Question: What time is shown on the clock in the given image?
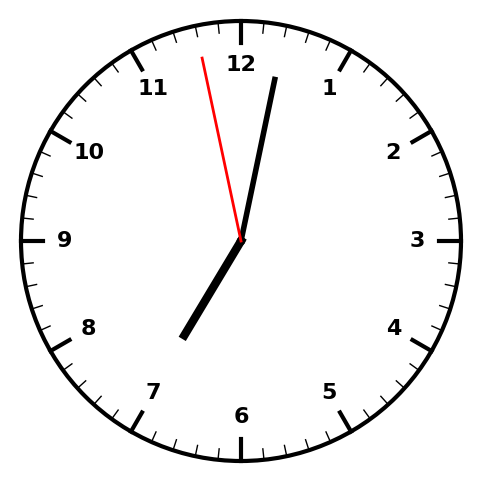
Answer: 07:01:58